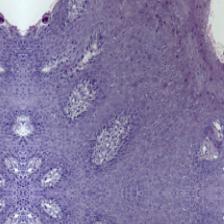
Diagnosis: OSCC